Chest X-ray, PA view. Patient: 46 years old, sex M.
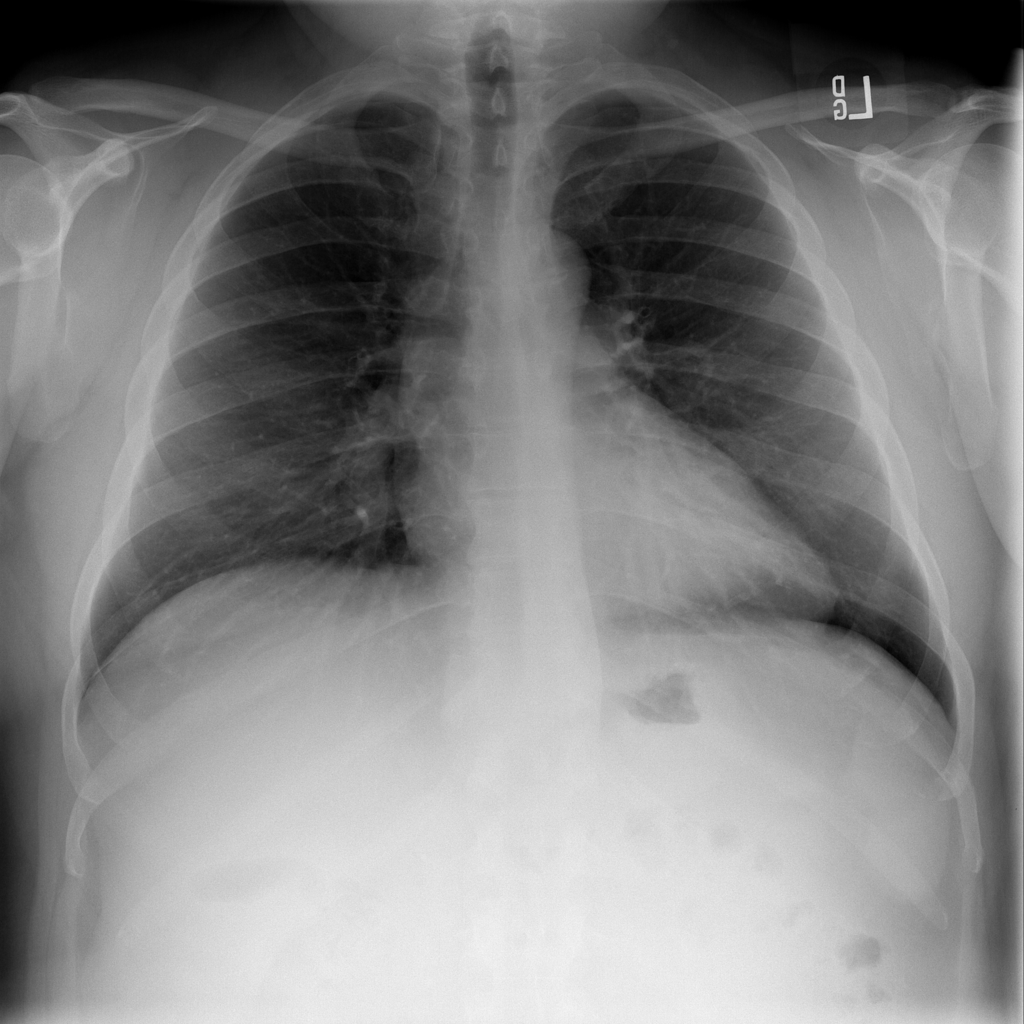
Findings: No Finding